Question: I have a listview with a layout which has an nested layout with a different background color to the main layout.
Inside this nested layout is an imageview. Whenever images are loaded into the view the background color of this nested layout disappears. The background does not come back until the listview is scrolled.
Also when scrolling the listview has the images in the imageview are drawn again this sequence happens again which gives the list a flickering effect.
I have tried setting cacheColorHint property on both the main layout and nested layout but it does not seem to change.
Here is an example image of what the happens when loading the images/scrolling. As you can see the background color for the two items at the bottom has disappeared and the rest still have their background color.

Here is the part of the listview layout with the nested layout.
'''
<LinearLayout xmlns:android="http://schemas.android.com/apk/res/android"
android:id="@+id/race_entrant"
android:layout_width="fill_parent"
android:layout_height="wrap_content"
android:minHeight="?android:attr/listPreferredItemHeight"
android:paddingTop="2dip"
android:paddingBottom="2dip"
android:paddingRight="2dip"
android:orientation="horizontal"
android:descendantFocusability="blocksDescendants"
android:cacheColorHint="#E0EAF1">
<LinearLayout
android:layout_height="fill_parent"
android:layout_width="50dip"
android:orientation="vertical"
android:id="@+id/linearLeft"
android:paddingLeft="2dip"
android:paddingRight="2dip"
android:paddingTop="2dip"
android:paddingBottom="2dip"
android:background="#E0EAF1"
android:cacheColorHint="#E0EAF1">
<TextView
android:id="@+id/txtEntrantNo"
android:layout_width="wrap_content"
android:layout_height="wrap_content"
style="@style/entrant_number"
android:layout_gravity="center_horizontal"
android:cacheColorHint="#E0EAF1" />
<ImageView
android:id="@+id/imgJockey"
android:layout_width="fill_parent"
android:layout_height="fill_parent"
android:layout_gravity="center_horizontal"
android:layout_marginTop="1dip"
android:adjustViewBounds="true"
android:cacheColorHint="#E0EAF1" />
</LinearLayout>
'''
How can I stop the background color of the nested layout from disappearing like this?
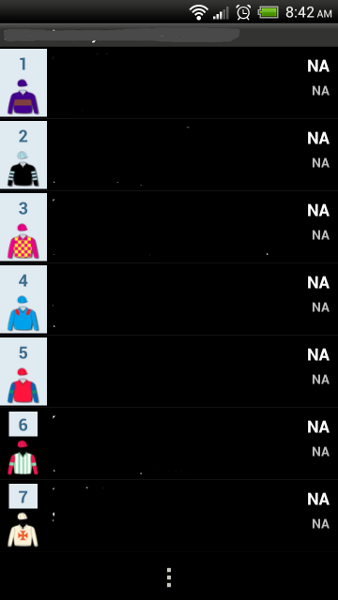
Answer: I managed to get this to work by setting the background color of the imageview.
The xml to do this was:
'''
android:background="#E0EAF1"
'''
Now when the images are loaded the background color does not change.